Brain MRI, t1w sequence, axial 2D slice.
Patient: age 32, sex F, weight 95 kg, height 1.95 m
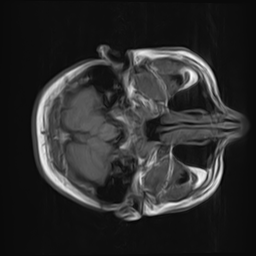